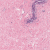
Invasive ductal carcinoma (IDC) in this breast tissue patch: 0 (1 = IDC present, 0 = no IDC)